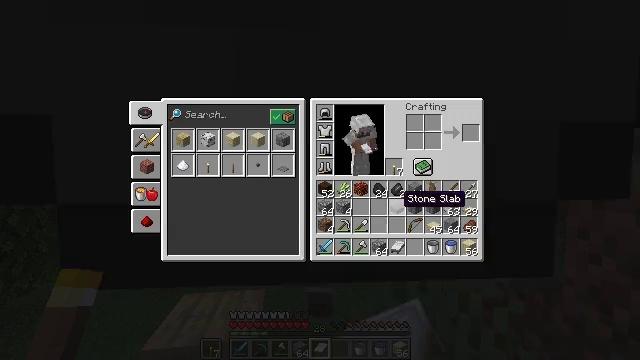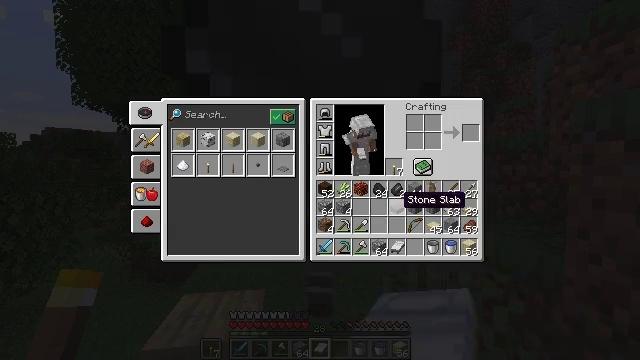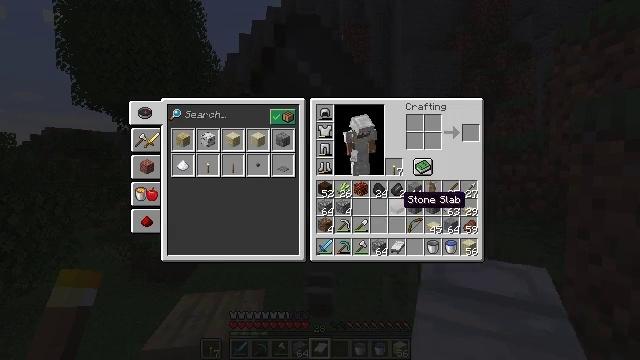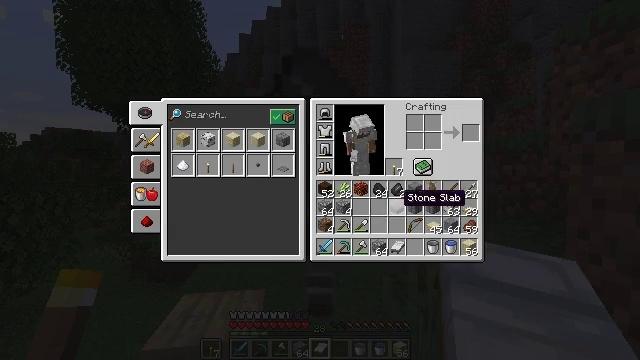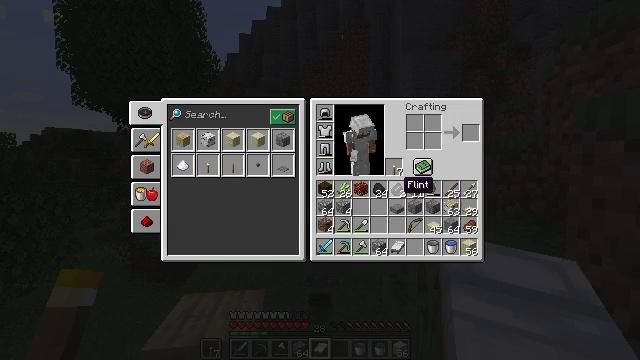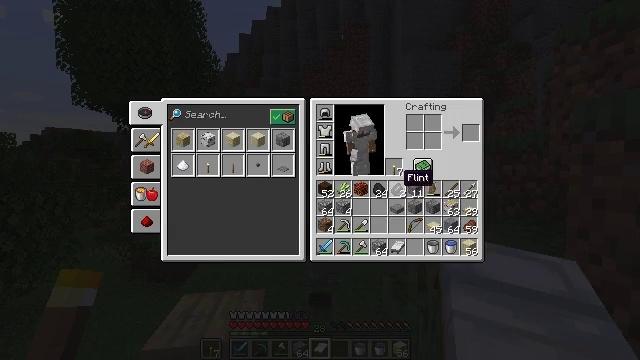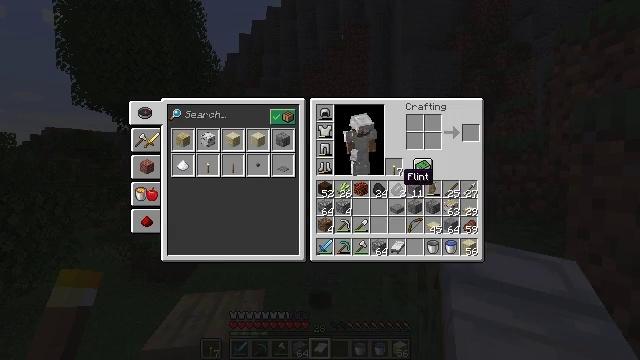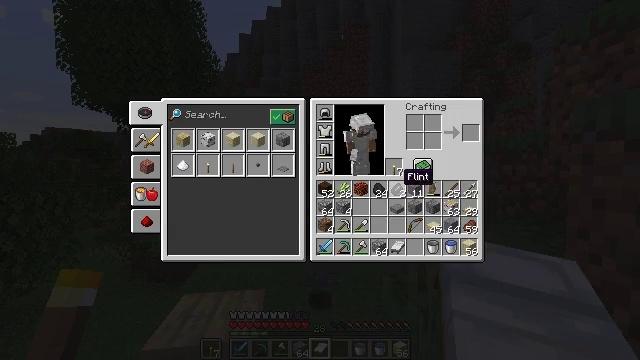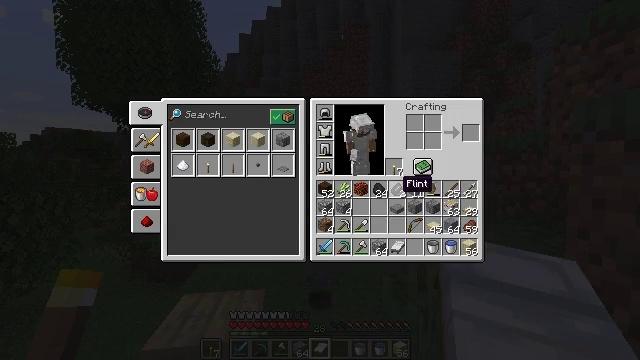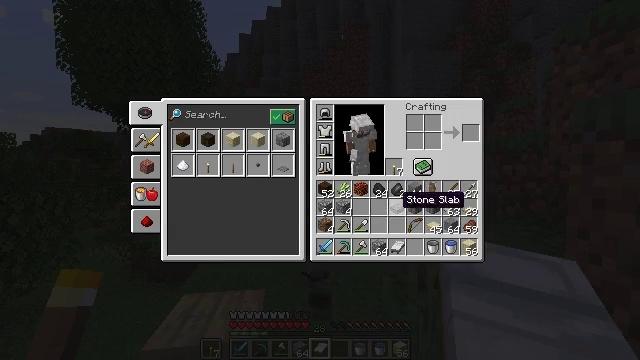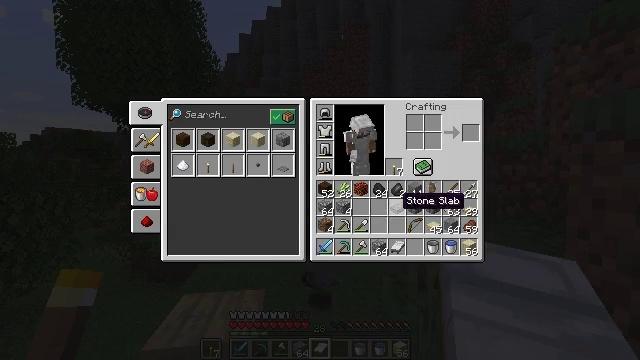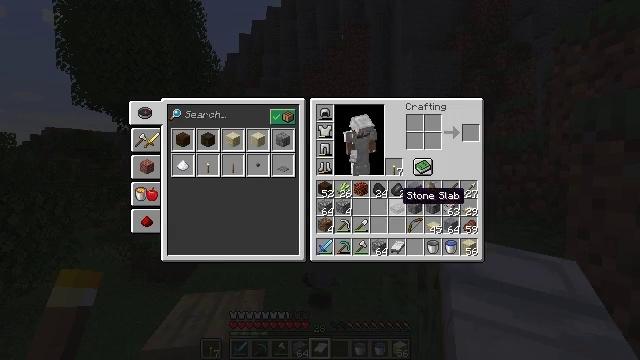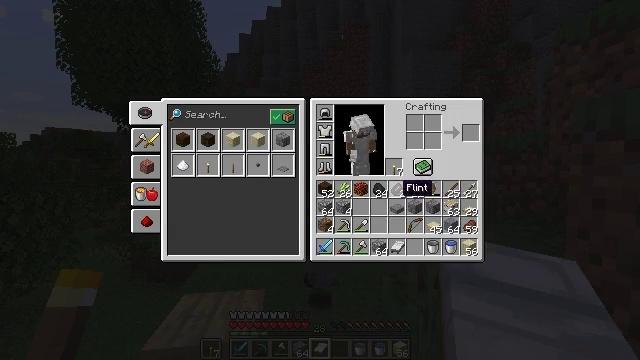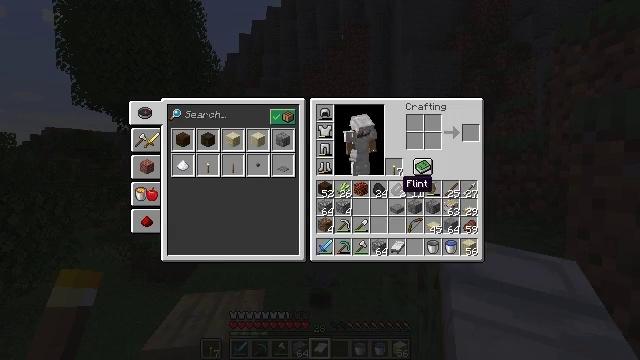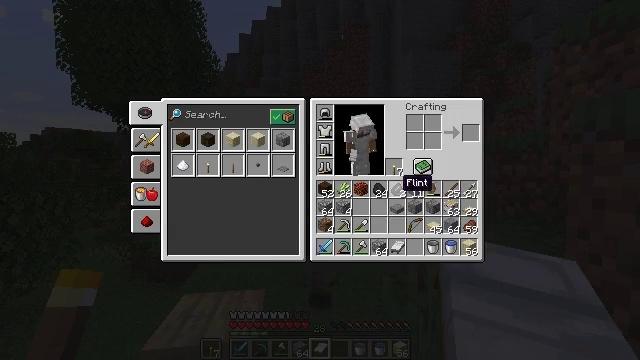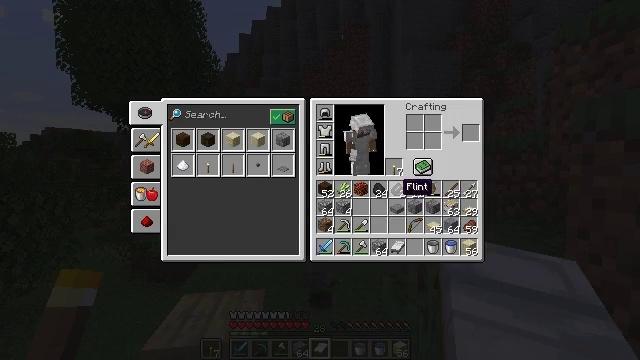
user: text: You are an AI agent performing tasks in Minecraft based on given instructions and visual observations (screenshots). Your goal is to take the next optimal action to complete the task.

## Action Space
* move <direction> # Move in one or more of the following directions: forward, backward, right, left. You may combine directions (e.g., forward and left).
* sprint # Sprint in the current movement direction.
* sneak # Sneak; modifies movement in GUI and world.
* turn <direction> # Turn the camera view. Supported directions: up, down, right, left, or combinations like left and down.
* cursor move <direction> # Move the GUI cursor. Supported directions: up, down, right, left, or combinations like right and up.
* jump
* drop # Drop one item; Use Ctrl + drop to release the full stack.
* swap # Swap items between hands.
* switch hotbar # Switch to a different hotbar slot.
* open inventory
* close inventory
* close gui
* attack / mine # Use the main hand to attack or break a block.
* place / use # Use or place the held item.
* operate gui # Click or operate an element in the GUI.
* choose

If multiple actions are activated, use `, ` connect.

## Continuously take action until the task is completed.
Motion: motion action
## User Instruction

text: Drop a stone slab.
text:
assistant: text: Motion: drop
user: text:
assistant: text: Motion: drop
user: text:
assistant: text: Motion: drop
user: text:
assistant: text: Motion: turn up, drop
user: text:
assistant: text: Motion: turn up, drop
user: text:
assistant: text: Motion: drop
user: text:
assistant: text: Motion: drop
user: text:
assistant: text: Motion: turn down, drop
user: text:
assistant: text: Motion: turn down, drop
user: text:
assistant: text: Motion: drop
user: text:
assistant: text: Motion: drop
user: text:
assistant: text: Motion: turn up, drop
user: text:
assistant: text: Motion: drop
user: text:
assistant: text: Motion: drop
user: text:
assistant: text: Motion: drop
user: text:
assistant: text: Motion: turn down
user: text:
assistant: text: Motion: drop
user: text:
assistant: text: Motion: drop
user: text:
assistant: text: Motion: turn up, drop
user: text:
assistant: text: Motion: drop
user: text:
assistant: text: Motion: drop
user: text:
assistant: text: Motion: drop